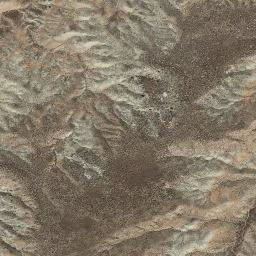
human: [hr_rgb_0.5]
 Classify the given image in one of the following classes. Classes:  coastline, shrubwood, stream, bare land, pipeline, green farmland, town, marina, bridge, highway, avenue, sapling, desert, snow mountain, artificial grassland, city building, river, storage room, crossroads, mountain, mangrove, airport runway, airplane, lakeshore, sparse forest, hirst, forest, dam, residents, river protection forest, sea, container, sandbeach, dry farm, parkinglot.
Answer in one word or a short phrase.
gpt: mountain